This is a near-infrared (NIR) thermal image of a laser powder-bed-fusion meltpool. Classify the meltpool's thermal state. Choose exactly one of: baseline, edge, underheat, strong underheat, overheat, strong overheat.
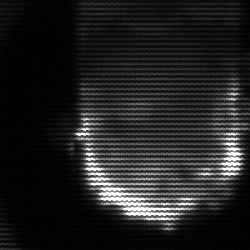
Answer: baseline